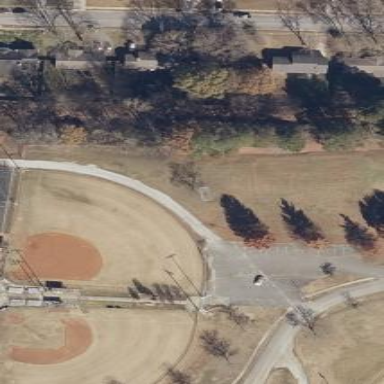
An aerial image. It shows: Baseball pitch enclosed by fence.